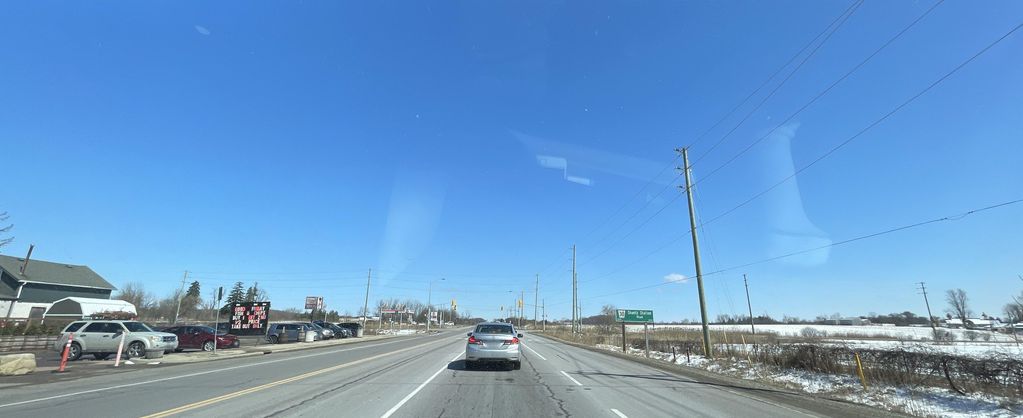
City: kitchener-waterloo